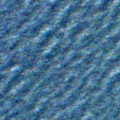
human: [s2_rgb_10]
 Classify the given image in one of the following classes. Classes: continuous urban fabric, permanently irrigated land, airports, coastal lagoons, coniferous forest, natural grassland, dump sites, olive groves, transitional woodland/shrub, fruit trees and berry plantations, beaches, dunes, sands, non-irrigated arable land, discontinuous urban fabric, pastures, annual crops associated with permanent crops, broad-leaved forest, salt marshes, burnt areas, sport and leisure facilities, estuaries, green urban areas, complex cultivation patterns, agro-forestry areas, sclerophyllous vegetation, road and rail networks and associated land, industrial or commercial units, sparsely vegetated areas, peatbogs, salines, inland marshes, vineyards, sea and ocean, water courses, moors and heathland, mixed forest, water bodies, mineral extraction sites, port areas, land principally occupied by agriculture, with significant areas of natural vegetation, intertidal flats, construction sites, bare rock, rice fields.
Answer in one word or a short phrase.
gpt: sea and ocean